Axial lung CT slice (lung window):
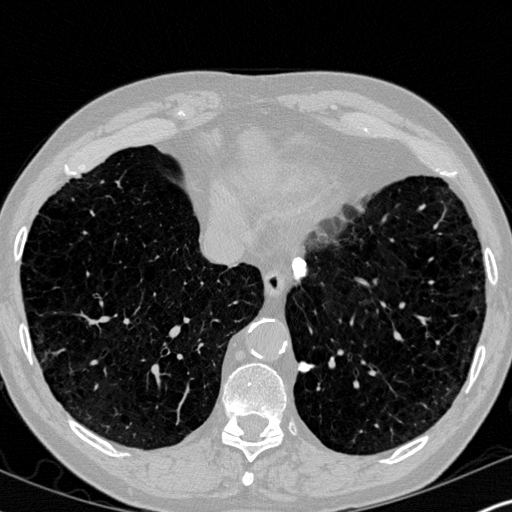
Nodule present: yes
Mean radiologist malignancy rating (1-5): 1